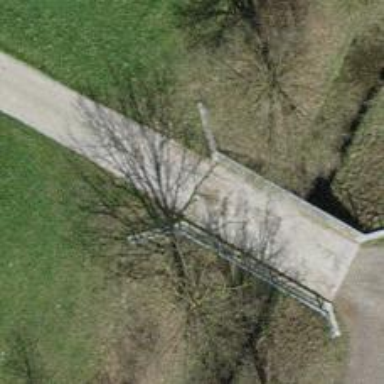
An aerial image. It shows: Track crossing bridge with grade 2 tracktype.